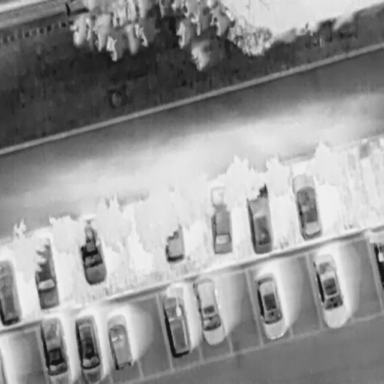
There are 14 Cars in the infrared image.